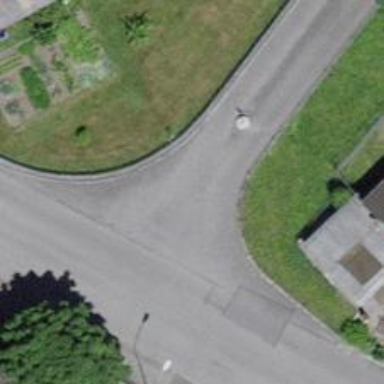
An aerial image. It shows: Bollard barrier.